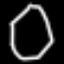
Label: octagon